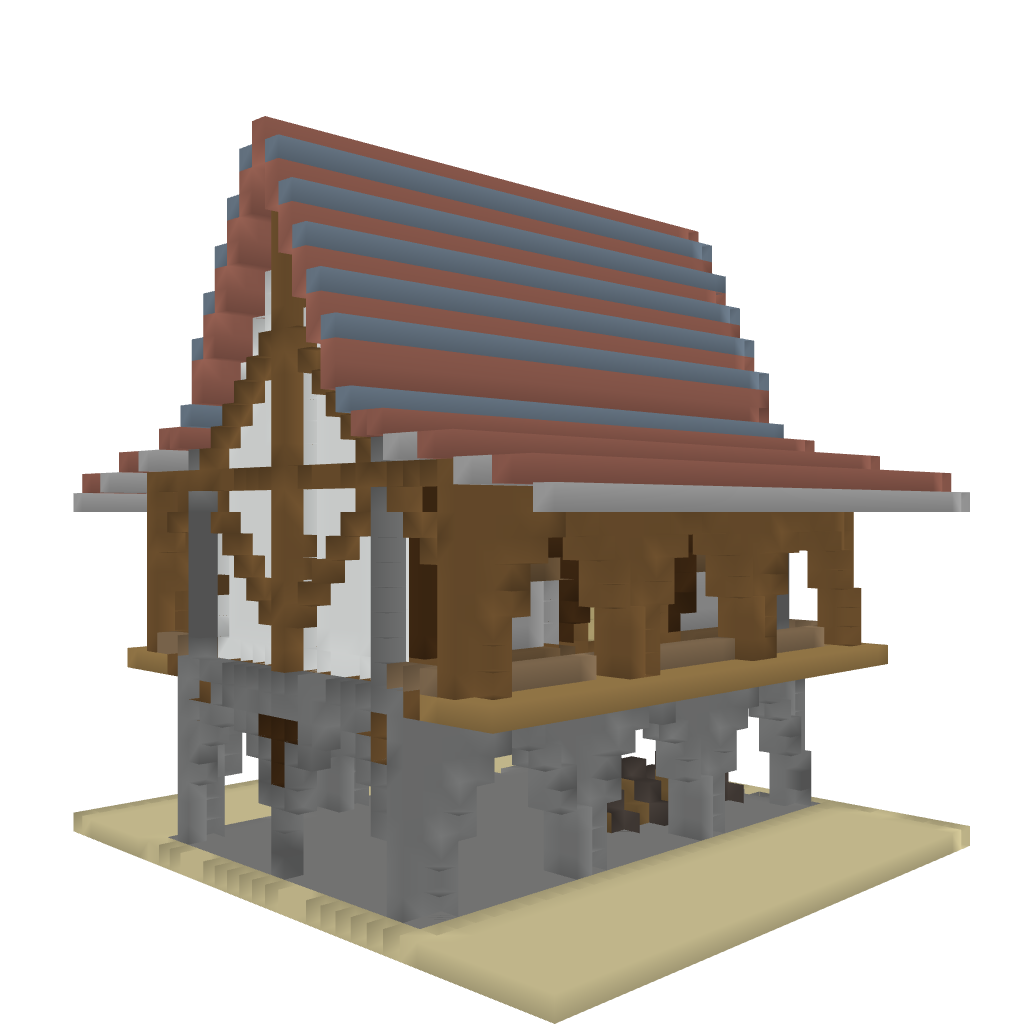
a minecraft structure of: farm house